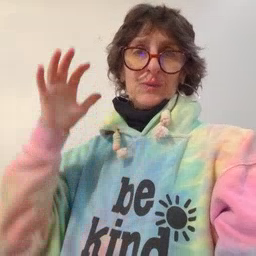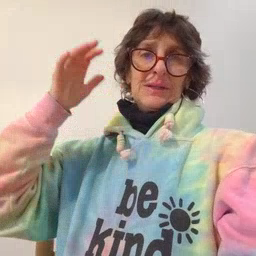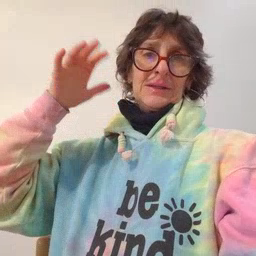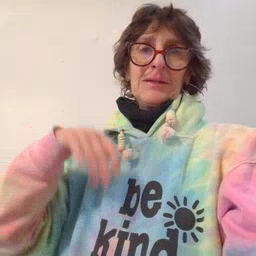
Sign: rain